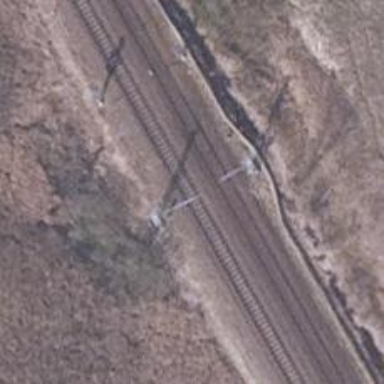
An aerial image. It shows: Railway milestone with catenary mast.